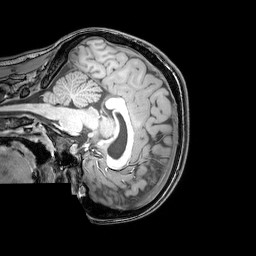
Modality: T1w
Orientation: sagittal
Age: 21
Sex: female
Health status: healthy
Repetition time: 0.081 s
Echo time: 0.037 s